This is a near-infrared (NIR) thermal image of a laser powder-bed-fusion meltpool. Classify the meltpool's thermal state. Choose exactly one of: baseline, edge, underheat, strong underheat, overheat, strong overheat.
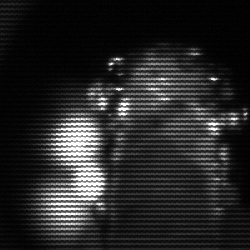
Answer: strong underheat